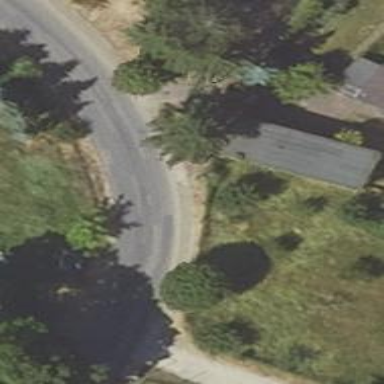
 there is sidewalk with concrete surface."